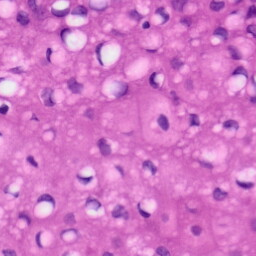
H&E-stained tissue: Tonsil